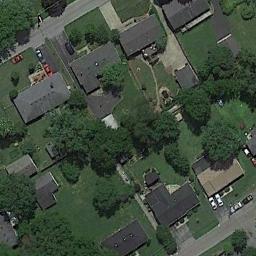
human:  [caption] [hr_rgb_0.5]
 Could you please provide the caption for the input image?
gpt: The medium residential is on the grass next to some trees and road .

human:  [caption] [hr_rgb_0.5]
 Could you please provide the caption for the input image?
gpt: Medium-sized houses are built on green land .

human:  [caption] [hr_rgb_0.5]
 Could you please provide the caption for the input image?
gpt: The medium residential area has some neatly arranged houses on the grass and some trees are among these houses .

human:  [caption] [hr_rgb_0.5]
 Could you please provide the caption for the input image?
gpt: There are many trees and buildings in the middle residential area .

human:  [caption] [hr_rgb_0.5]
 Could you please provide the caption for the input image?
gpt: There are some black buildings and green trees on the medium residential area .